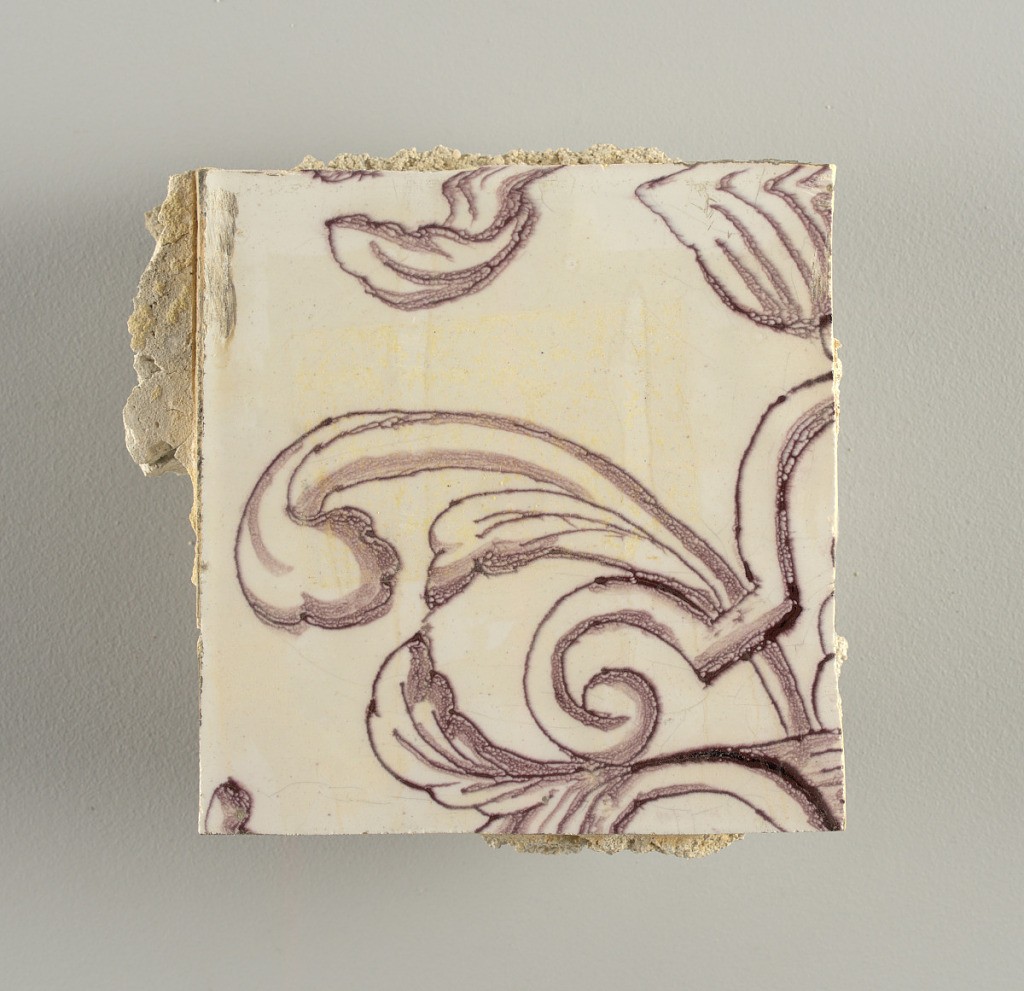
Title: Tile wall facing
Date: ca. 1725
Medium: Tin-glazed earthenware, underglaze
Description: Horizontal rectangle.  Thirty tiles wide and twenty-three tiles high with opening for fireplace eleven tiles wide and ten high.  Foliage arabesques disposed about three vertical axes from which are emphazised by urns at center and right, and at left by the figure of a standing woman carrying an infant on her arm and accompanied by two children.